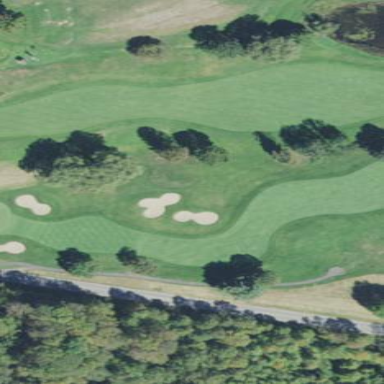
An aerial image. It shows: Grassy area designated as golf fairway.